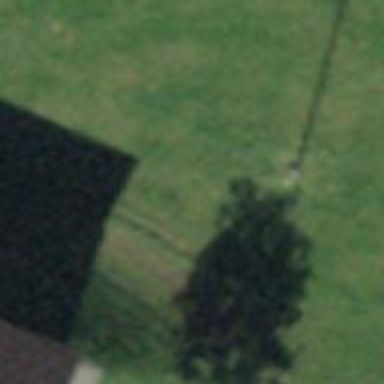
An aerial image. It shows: Power line in the image.